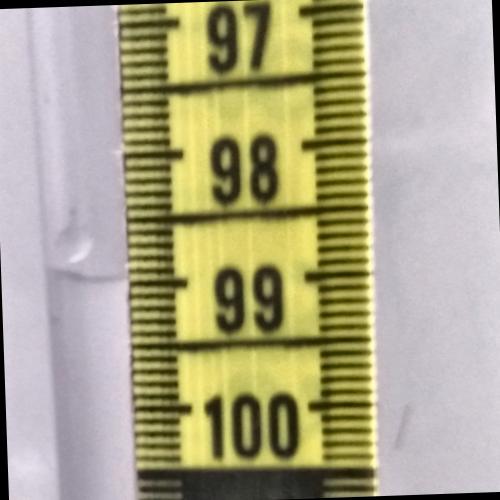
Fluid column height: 98.9 cm